Question: I'm following a tutorial for creating a RESTful java web service. I'm at the point where I have a GET service test method created, however when I try to call it I get the exception:
"SEVERE: StandardWrapper.Throwable
com.sun.jersey.api.container.ContainerException: The ResourceConfig instance does not contain any root resource classes"
I googled this error message and read other posts but could not seem to get a working solution from what I read. My web.xml looks like this.
'''
<?xml version="1.0" encoding="UTF-8"?>
<web-app xmlns:xsi="http://www.w3.org/2001/XMLSchema-instance" xmlns="http://java.sun.com/xml/ns/javaee" xsi:schemaLocation="http://java.sun.com/xml/ns/javaee http://java.sun.com/xml/ns/javaee/web-app_3_0.xsd" id="WebApp_ID" version="3.0">
<display-name>com.zcservices.rest</display-name>
<welcome-file-list>
<welcome-file>index.html</welcome-file>
<welcome-file>index.htm</welcome-file>
<welcome-file>index.jsp</welcome-file>
<welcome-file>default.html</welcome-file>
<welcome-file>default.htm</welcome-file>
<welcome-file>default.jsp</welcome-file>
</welcome-file-list>
<servlet>
<servlet-name>Jersey REST Service</servlet-name>
<servlet-class>
com.sun.jersey.spi.container.servlet.ServletContainer
</servlet-class>
<init-param>
<param-name>com.sun.jersey.config.property.packages</param-name>
<param-value>com.zcservices.rest</param-value>
</init-param>
<load-on-startup>1</load-on-startup>
</servlet>
<servlet-mapping>
<servlet-name>Jersey REST Service</servlet-name>
<url-pattern>/api/*</url-pattern>
</servlet-mapping>
</web-app>
'''
My source code class looks like this:
'''
package com.zcservices.rest.status;
import javax.ws.rs.*;
import javax.ws.rs.core.MediaType;
@Path("/v1/status")
class V1_status
{
@GET
@Produces(MediaType.TEXT_HTML)
public String returnTitle()
{
return "<p>The webservice is operational</p>";
}
}
'''
My project structure looks like this:

Full Stack Error: (This occurs when I start the server, yet it will still startup successfully and I will see this error when trying to navigate to the page to exercise the method in the above source code).
'''
EVERE: StandardWrapper.Throwable com.sun.jersey.api.container.ContainerException: The ResourceConfig instance does not contain any root resource classes.
at com.sun.jersey.server.impl.application.RootResourceUriRules.<init>(RootResourceUriRules.java:99)
at com.sun.jersey.server.impl.application.WebApplicationImpl._initiate(WebApplicationImpl.java:1359)
at com.sun.jersey.server.impl.application.WebApplicationImpl.access$700(WebApplicationImpl.java:180)
at com.sun.jersey.server.impl.application.WebApplicationImpl$13.f(WebApplicationImpl.java:799)
at com.sun.jersey.server.impl.application.WebApplicationImpl$13.f(WebApplicationImpl.java:795)
at com.sun.jersey.spi.inject.Errors.processWithErrors(Errors.java:193)
at com.sun.jersey.server.impl.application.WebApplicationImpl.initiate(WebApplicationImpl.java:795)
at com.sun.jersey.server.impl.application.WebApplicationImpl.initiate(WebApplicationImpl.java:790)
at com.sun.jersey.spi.container.servlet.ServletContainer.initiate(ServletContainer.java:491)
at com.sun.jersey.spi.container.servlet.ServletContainer$InternalWebComponent.initiate(ServletContainer.java:321)
at com.sun.jersey.spi.container.servlet.WebComponent.load(WebComponent.java:605)
at com.sun.jersey.spi.container.servlet.WebComponent.init(WebComponent.java:207)
at com.sun.jersey.spi.container.servlet.ServletContainer.init(ServletContainer.java:376)
at com.sun.jersey.spi.container.servlet.ServletContainer.init(ServletContainer.java:559)
at javax.servlet.GenericServlet.init(GenericServlet.java:158)
at org.apache.catalina.core.StandardWrapper.initServlet(StandardWrapper.java:1284)
at org.apache.catalina.core.StandardWrapper.loadServlet(StandardWrapper.java:1197)
at org.apache.catalina.core.StandardWrapper.load(StandardWrapper.java:1087)
at org.apache.catalina.core.StandardContext.loadOnStartup(StandardContext.java:5210)
at org.apache.catalina.core.StandardContext.startInternal(StandardContext.java:5493)
at org.apache.catalina.util.LifecycleBase.start(LifecycleBase.java:150)
at org.apache.catalina.core.ContainerBase$StartChild.call(ContainerBase.java:1559)
at org.apache.catalina.core.ContainerBase$StartChild.call(ContainerBase.java:1549)
at java.util.concurrent.FutureTask$Sync.innerRun(FutureTask.java:303)
at java.util.concurrent.FutureTask.run(FutureTask.java:138)
at java.util.concurrent.ThreadPoolExecutor$Worker.runTask(ThreadPoolExecutor.java:895)
at java.util.concurrent.ThreadPoolExecutor$Worker.run(ThreadPoolExecutor.java:918)
at java.lang.Thread.run(Thread.java:695)
May 3, 2014 9:00:58 PM org.apache.catalina.core.StandardContext loadOnStartup
'''
Any help would be appreciated, thank you.
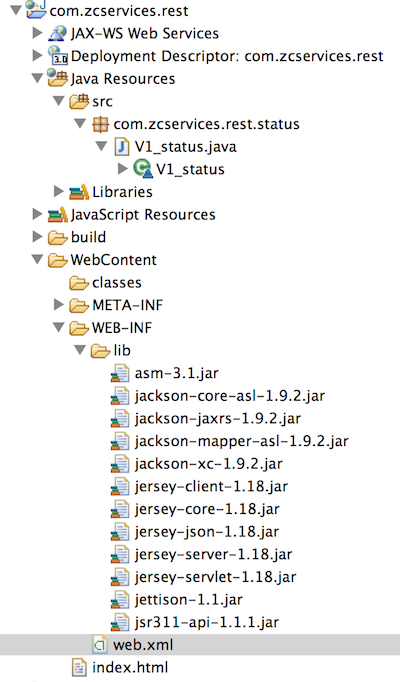
Answer: Your setup looks OK. What strikes me though is that your class has default access. Try making it public:
'''
@Path("/v1/status")
public class V1_status
'''